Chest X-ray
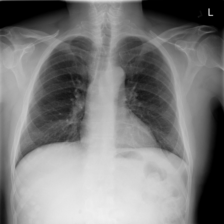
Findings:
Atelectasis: negative
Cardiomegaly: negative
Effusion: negative
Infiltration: negative
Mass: negative
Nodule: negative
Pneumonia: negative
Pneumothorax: negative
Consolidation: negative
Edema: negative
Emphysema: negative
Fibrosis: negative
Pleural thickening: negative
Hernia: negative